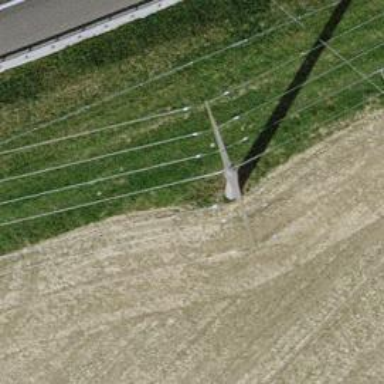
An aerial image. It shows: Power tower.